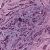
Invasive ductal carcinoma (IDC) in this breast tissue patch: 1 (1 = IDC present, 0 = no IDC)